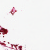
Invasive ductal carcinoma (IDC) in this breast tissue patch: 0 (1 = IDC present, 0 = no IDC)